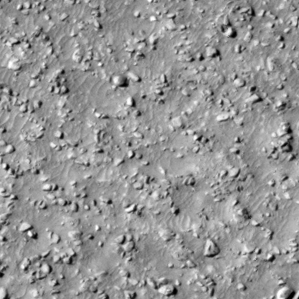
Label: non_frost